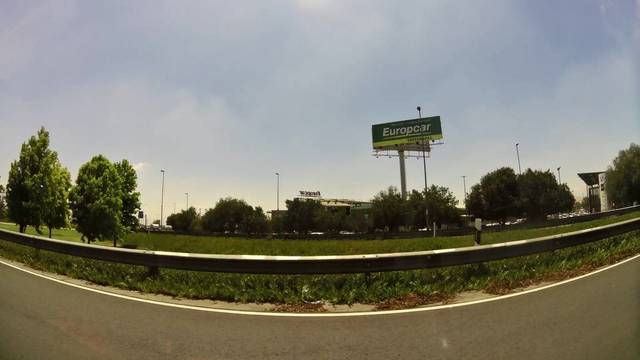
Region: Chile
Coordinates: -33.424, -70.782